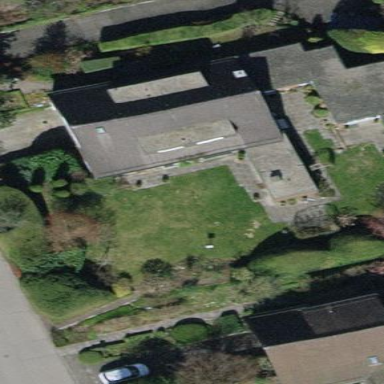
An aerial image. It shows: Detached building with tile roof.